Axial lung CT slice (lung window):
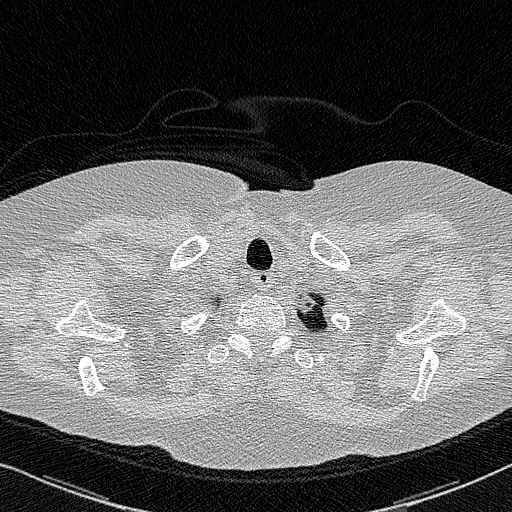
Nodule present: no